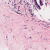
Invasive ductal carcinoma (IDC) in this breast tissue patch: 0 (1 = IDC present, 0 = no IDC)